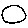
Label: circle